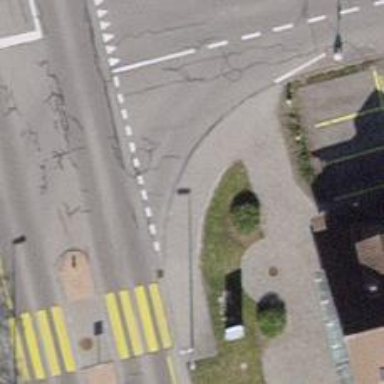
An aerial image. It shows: Sidewalk made of paving stones.